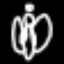
Label: angel